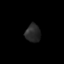
Tissue: skin
Cell type: Fibroblasts
Senescence score: 0.7312
Nuclear area (px): 266
Mean DAPI intensity: 39.56